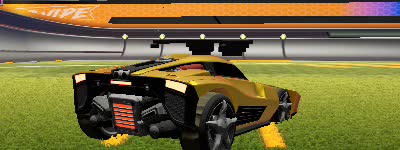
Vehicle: breakout